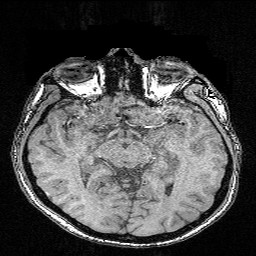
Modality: FLASH
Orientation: coronal
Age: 23
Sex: male